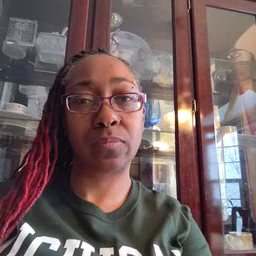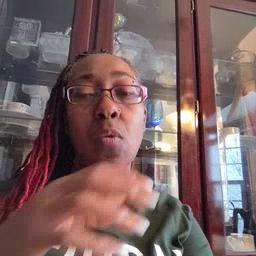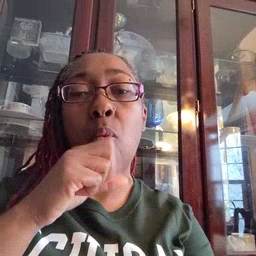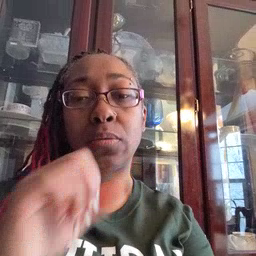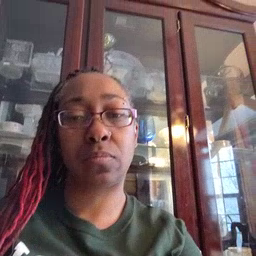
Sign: orange